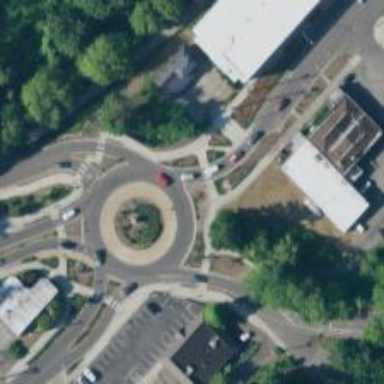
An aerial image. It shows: Secondary road with asphalt surface leading to roundabout.